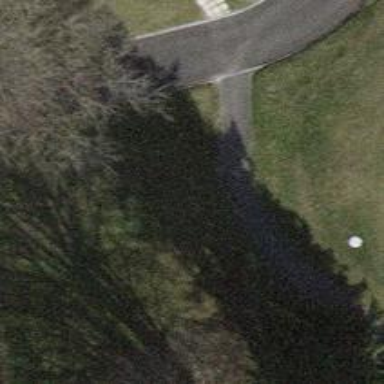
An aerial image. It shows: Designated golf cart path.